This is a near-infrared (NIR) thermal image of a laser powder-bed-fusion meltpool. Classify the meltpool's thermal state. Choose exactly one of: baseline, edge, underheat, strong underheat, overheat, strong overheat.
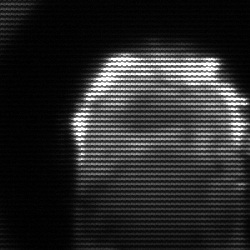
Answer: baseline